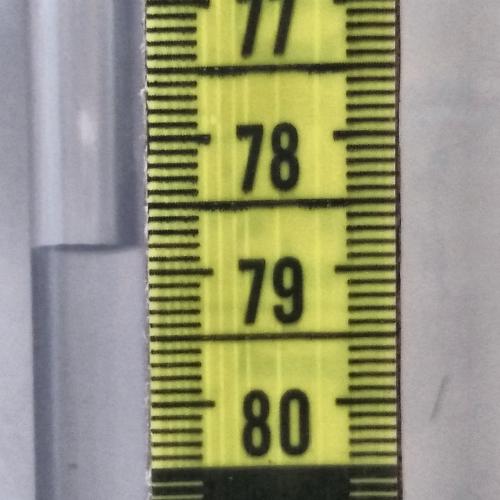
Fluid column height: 78.8 cm